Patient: sex M, age 62
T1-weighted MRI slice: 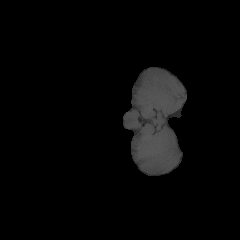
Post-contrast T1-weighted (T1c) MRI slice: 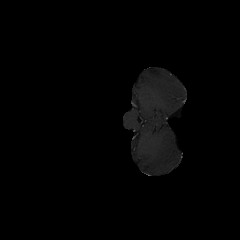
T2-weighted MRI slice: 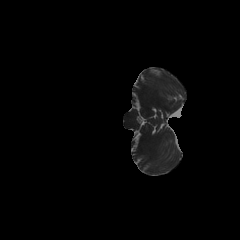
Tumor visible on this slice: no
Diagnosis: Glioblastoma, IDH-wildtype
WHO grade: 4